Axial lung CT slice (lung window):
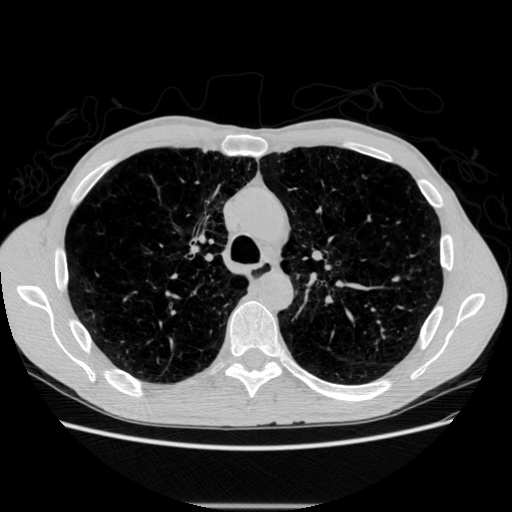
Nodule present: no